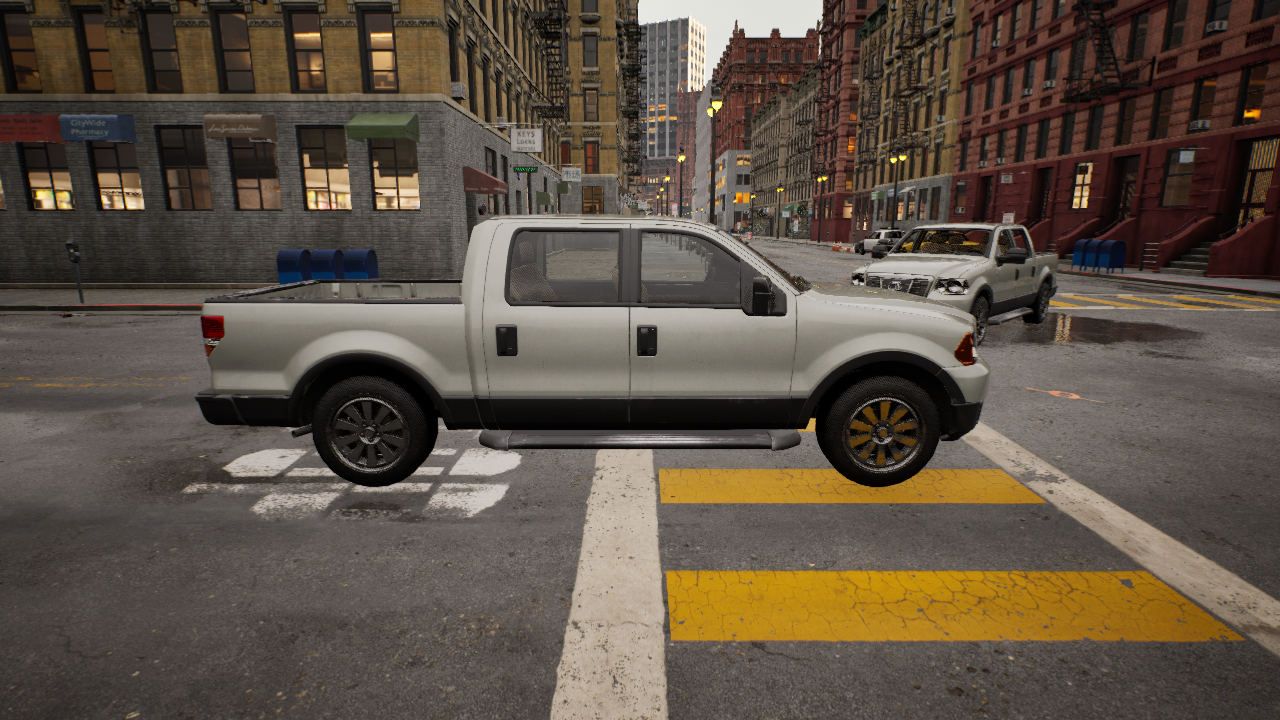
Venue: residential
Lighting: golden hour
Vehicle rig: pickup